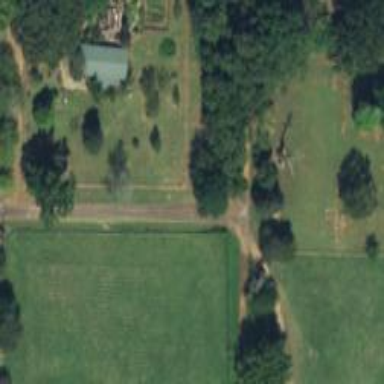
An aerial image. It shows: Grave yard.